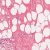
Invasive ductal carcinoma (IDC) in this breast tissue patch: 1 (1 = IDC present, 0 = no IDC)